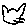
Label: cat